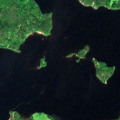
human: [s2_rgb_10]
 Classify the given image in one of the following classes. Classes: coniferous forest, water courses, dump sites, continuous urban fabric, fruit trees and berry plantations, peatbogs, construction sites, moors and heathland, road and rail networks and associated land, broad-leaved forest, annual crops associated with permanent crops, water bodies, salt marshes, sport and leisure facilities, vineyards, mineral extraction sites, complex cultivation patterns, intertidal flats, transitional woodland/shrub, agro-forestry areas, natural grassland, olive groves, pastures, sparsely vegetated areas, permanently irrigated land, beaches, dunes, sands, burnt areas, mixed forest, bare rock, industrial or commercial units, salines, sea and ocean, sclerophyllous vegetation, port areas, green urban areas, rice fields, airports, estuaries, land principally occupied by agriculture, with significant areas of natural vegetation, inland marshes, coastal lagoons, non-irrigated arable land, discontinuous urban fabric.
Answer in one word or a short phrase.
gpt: coniferous forest, mixed forest, water bodies